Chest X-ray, PA view. Patient: 76 years old, sex F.
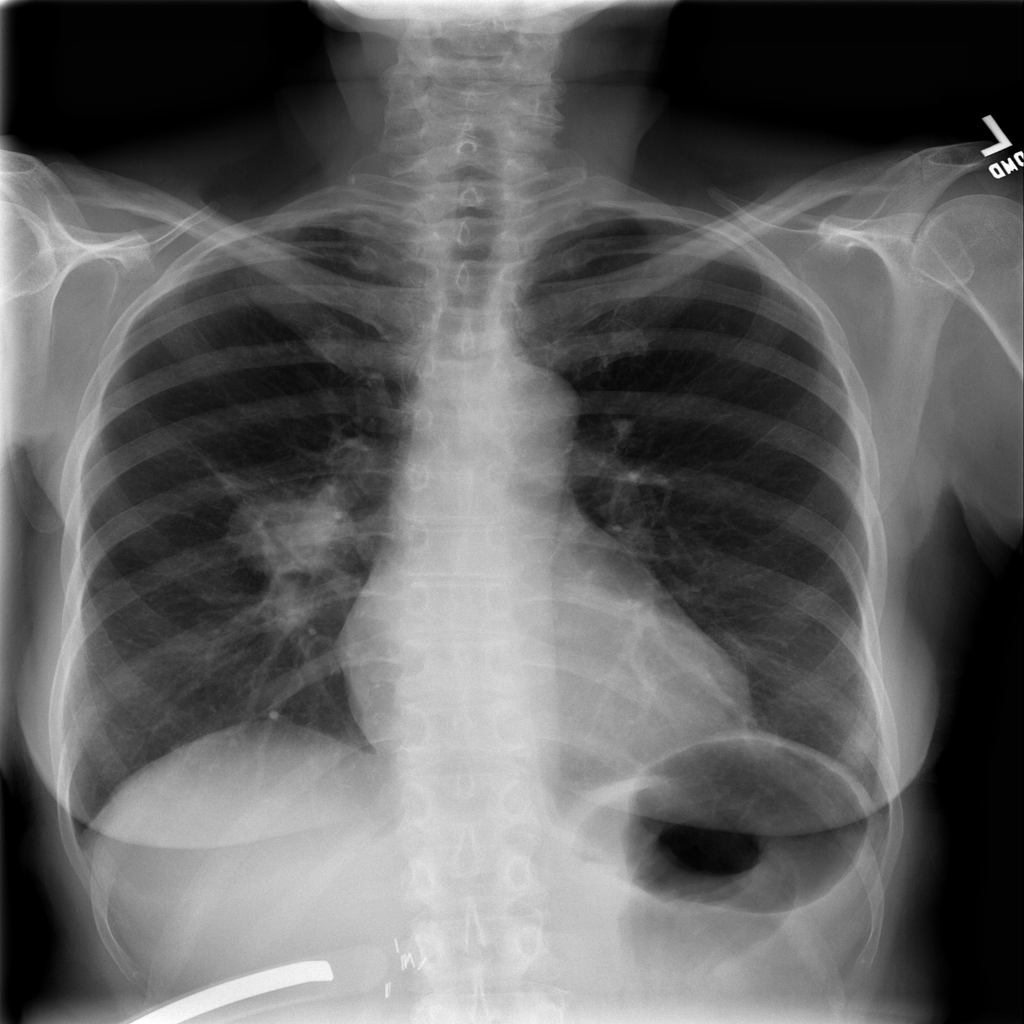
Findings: Mass, Pneumothorax